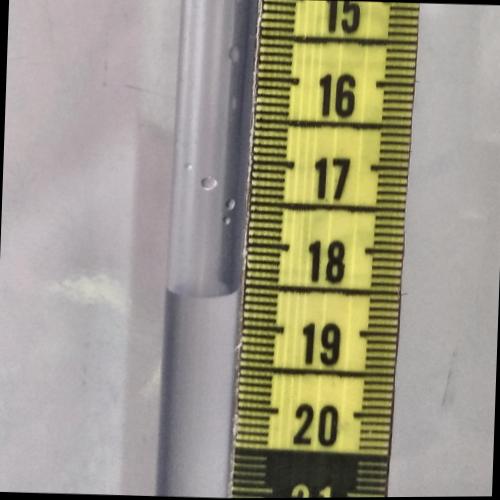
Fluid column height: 18.6 cm